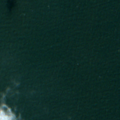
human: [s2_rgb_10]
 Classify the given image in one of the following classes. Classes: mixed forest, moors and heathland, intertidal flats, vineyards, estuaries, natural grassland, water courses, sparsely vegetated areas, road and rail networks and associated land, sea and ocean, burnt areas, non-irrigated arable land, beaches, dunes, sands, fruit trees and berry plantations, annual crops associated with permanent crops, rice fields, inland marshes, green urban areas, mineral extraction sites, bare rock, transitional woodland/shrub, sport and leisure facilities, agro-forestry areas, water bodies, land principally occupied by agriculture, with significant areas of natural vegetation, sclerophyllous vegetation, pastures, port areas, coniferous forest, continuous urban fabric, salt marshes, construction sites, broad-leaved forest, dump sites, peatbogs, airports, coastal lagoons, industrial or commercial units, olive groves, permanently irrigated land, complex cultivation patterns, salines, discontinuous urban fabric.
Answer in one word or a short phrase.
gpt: sea and ocean